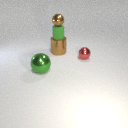
large green metal sphere to the left of small red metal sphere